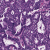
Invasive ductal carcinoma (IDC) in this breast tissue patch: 1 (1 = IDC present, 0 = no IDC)